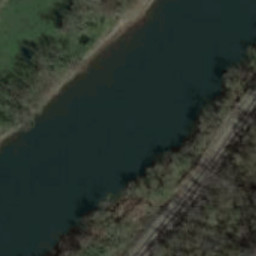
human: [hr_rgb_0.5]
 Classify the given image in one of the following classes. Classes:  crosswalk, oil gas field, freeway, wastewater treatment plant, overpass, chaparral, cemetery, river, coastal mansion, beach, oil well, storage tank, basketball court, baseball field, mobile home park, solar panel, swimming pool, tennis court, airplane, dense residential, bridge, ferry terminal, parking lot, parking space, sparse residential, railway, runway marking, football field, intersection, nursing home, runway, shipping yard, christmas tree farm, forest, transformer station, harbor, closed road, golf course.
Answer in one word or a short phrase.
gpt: river